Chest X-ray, AP view. Patient: 55 years old, sex M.
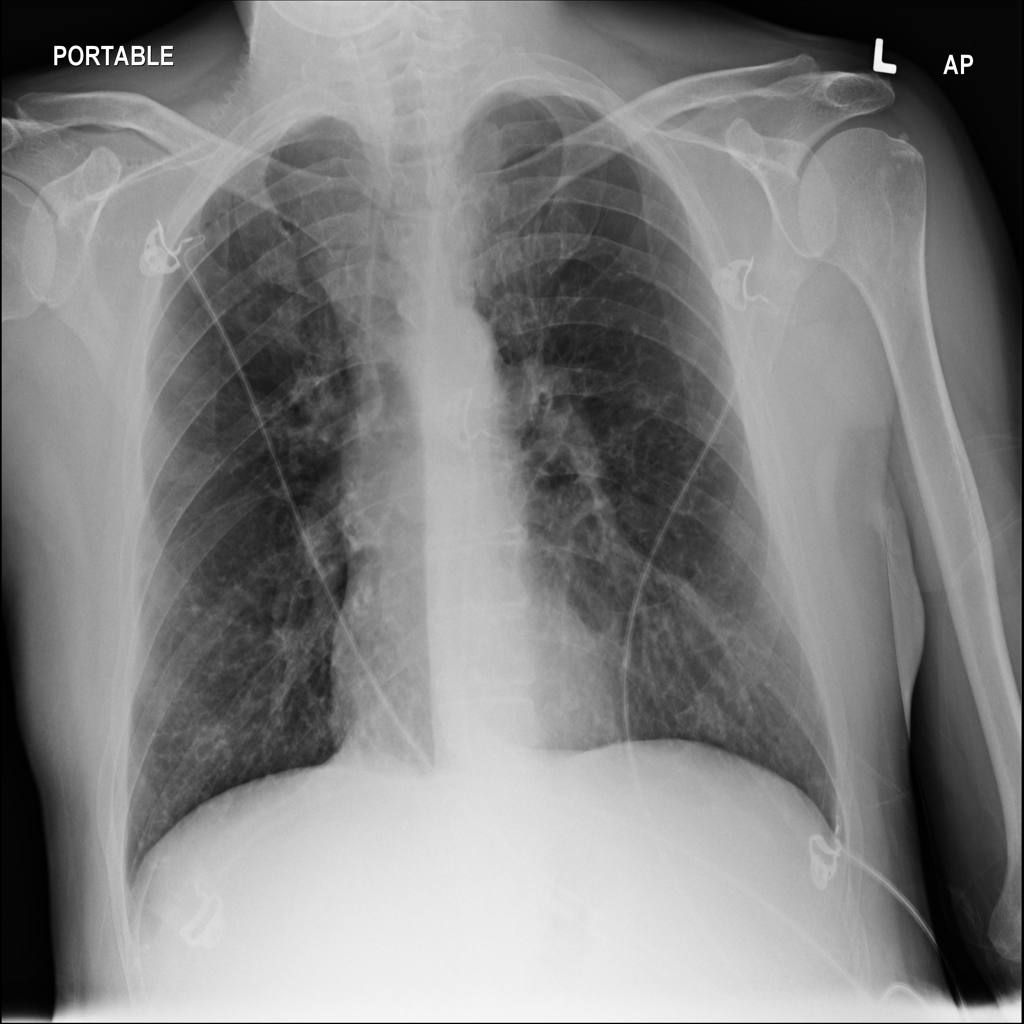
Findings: No Finding